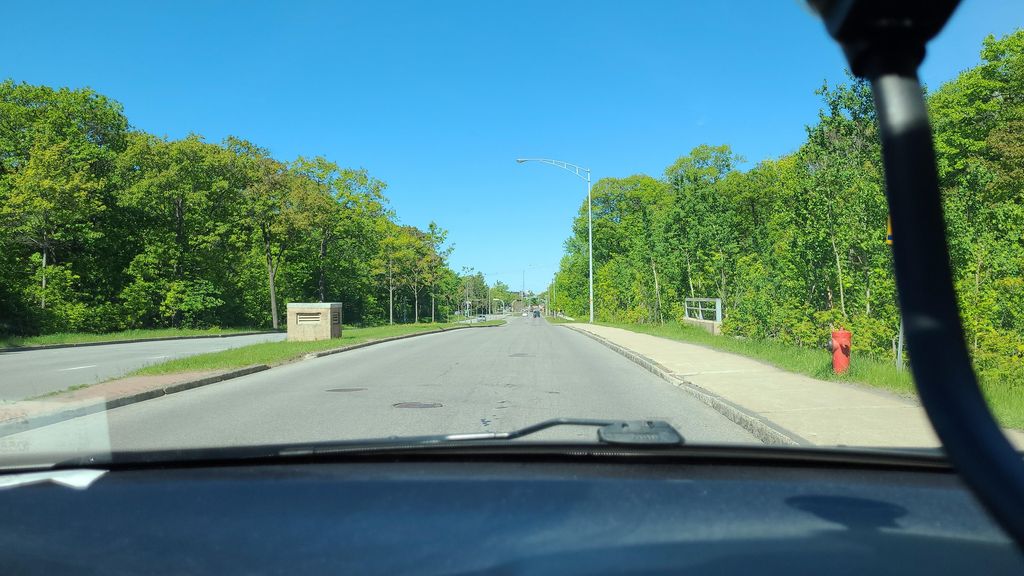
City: quebec_city